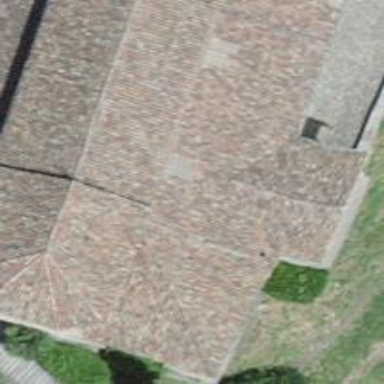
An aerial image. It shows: Building with gabled roof made of roof tiles. The roof orientation is along the building.